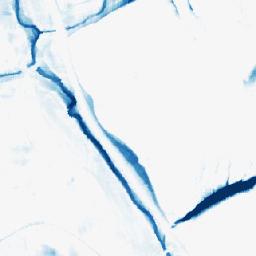
Category: morphological
Decomposition family: morphological_rect
Decomposition parameters: operation: closing
width: 20
height: 20
Upsampling method: area
Upsampling parameters: scale: 4
Upsampling scale: 4